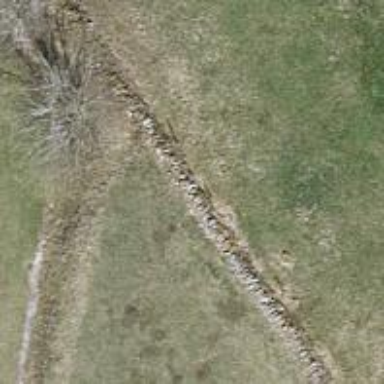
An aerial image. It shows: Wall made of dry stone.